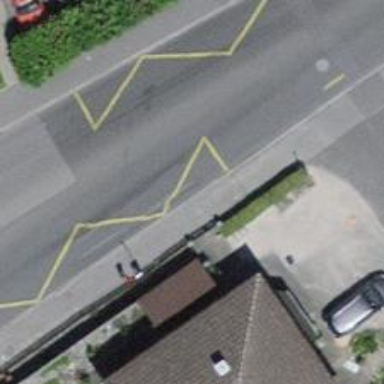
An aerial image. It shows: Bus stop with platform for public transport.